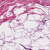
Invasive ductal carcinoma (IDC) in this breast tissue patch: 0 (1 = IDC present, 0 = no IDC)